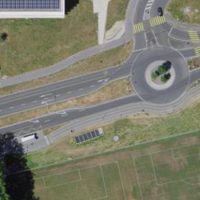
EUNIS habitat code: 53
Species observed at this site:
Ruspolia nitidula
Daucus carota